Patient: sex M, age 81
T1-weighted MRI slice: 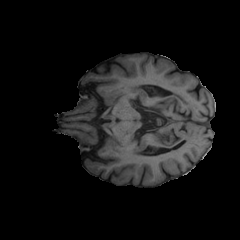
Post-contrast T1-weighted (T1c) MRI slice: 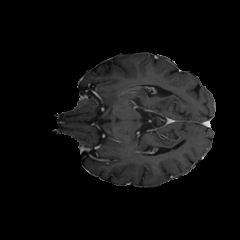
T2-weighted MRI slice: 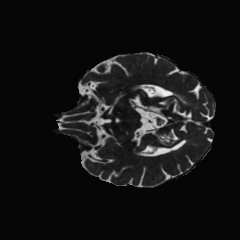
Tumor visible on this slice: no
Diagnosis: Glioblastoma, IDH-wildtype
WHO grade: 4